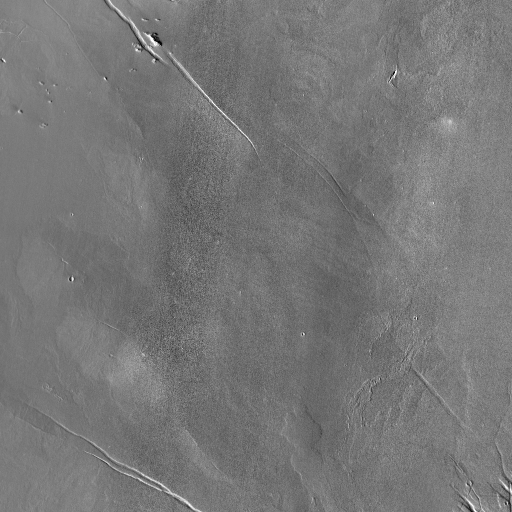
Crater classes present: Background, Other